Interaction volume radius: 5 \u00c5
Interaction volume height: 25 \u00c5
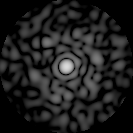
Disorder parameter: 0.8639